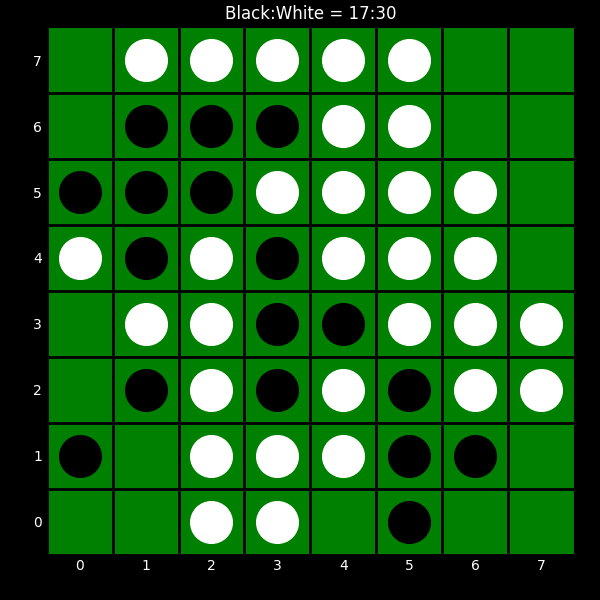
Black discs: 17
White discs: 30